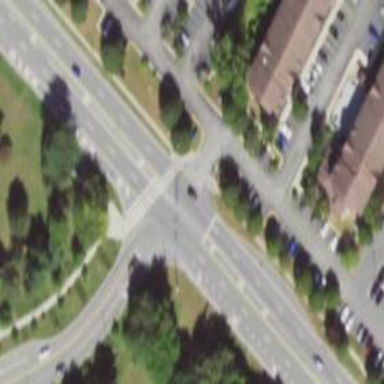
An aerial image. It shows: Crossing on the road.